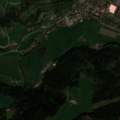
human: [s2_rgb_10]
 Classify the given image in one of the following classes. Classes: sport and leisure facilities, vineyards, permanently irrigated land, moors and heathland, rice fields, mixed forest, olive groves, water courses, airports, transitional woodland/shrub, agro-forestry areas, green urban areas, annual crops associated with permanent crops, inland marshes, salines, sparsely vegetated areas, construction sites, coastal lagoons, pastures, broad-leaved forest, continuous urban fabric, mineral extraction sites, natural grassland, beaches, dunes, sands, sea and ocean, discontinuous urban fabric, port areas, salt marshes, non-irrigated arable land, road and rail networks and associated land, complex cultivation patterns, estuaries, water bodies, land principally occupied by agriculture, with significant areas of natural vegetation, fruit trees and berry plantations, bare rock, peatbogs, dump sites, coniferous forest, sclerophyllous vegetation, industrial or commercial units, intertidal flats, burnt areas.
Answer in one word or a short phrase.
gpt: discontinuous urban fabric, industrial or commercial units, pastures, coniferous forest, mixed forest, transitional woodland/shrub